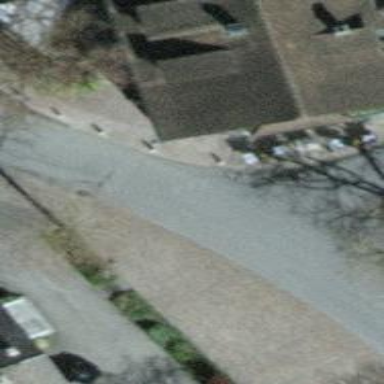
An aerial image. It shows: Residential road with asphalt surface. Sidewalk is present on the left side.